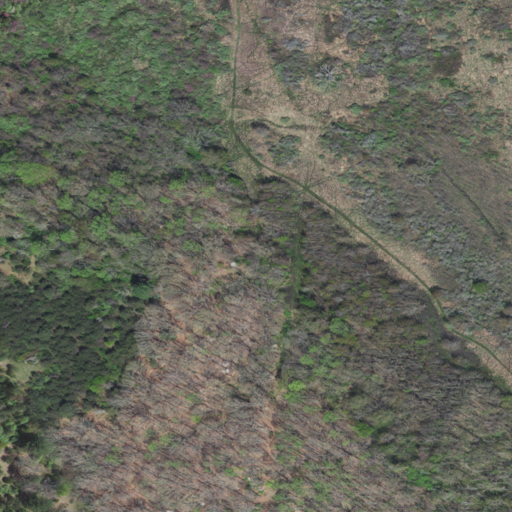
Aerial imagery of valley in Virginia named Poplar Hollow containing deciduous forest, herbaceous wetlands, woody wetlands, pasture, evergreen forest, and mixed forest